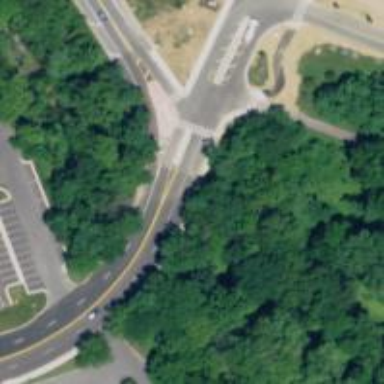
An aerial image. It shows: Marked crossing on the road.